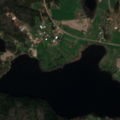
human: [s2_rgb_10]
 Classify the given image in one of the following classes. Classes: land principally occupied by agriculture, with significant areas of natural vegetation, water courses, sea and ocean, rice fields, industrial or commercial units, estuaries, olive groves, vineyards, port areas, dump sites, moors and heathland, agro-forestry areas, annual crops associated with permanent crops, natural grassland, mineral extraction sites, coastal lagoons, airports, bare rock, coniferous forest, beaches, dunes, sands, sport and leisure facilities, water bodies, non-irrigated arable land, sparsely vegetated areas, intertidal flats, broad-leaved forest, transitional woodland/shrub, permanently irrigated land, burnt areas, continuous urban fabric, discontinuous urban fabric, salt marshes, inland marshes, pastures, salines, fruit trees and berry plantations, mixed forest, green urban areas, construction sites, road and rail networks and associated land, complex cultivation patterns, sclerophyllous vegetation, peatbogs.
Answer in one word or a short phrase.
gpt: land principally occupied by agriculture, with significant areas of natural vegetation, mixed forest, transitional woodland/shrub, sea and ocean